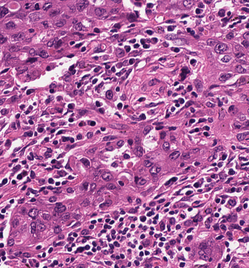
Tumor epithelial tissue: yes
Tumor-associated stroma tissue: yes
Normal tissue: no